Field crop: tomato
Growth stage: 1
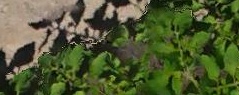
Species: tomato